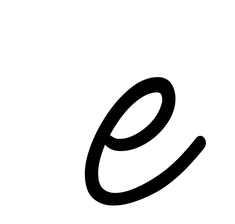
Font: MeowScript-Regular